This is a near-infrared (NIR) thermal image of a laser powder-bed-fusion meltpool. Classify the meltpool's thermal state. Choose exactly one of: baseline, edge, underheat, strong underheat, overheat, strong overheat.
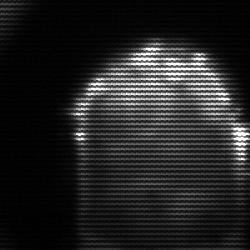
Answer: baseline